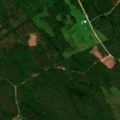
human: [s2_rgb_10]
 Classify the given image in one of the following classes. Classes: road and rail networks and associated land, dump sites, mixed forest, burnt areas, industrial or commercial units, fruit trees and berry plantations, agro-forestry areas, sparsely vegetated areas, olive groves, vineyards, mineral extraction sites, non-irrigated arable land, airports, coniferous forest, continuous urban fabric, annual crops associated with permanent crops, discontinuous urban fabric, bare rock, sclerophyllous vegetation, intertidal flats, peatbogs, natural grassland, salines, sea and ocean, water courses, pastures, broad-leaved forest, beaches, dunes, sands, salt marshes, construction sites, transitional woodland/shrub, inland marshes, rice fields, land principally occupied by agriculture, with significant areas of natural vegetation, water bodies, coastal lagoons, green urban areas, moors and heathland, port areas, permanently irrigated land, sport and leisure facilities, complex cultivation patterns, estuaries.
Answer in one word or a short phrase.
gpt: coniferous forest, mixed forest